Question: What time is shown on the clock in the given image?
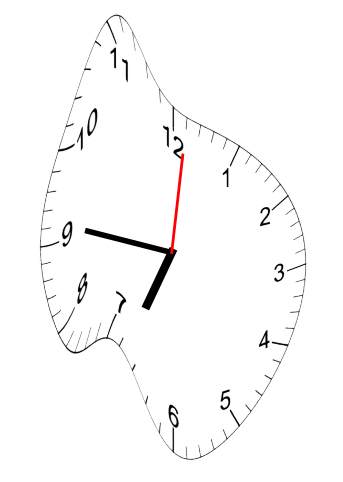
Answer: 06:46:01